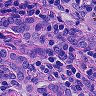
Metastatic tissue present: yes